Question: What is the reading of this measurement?
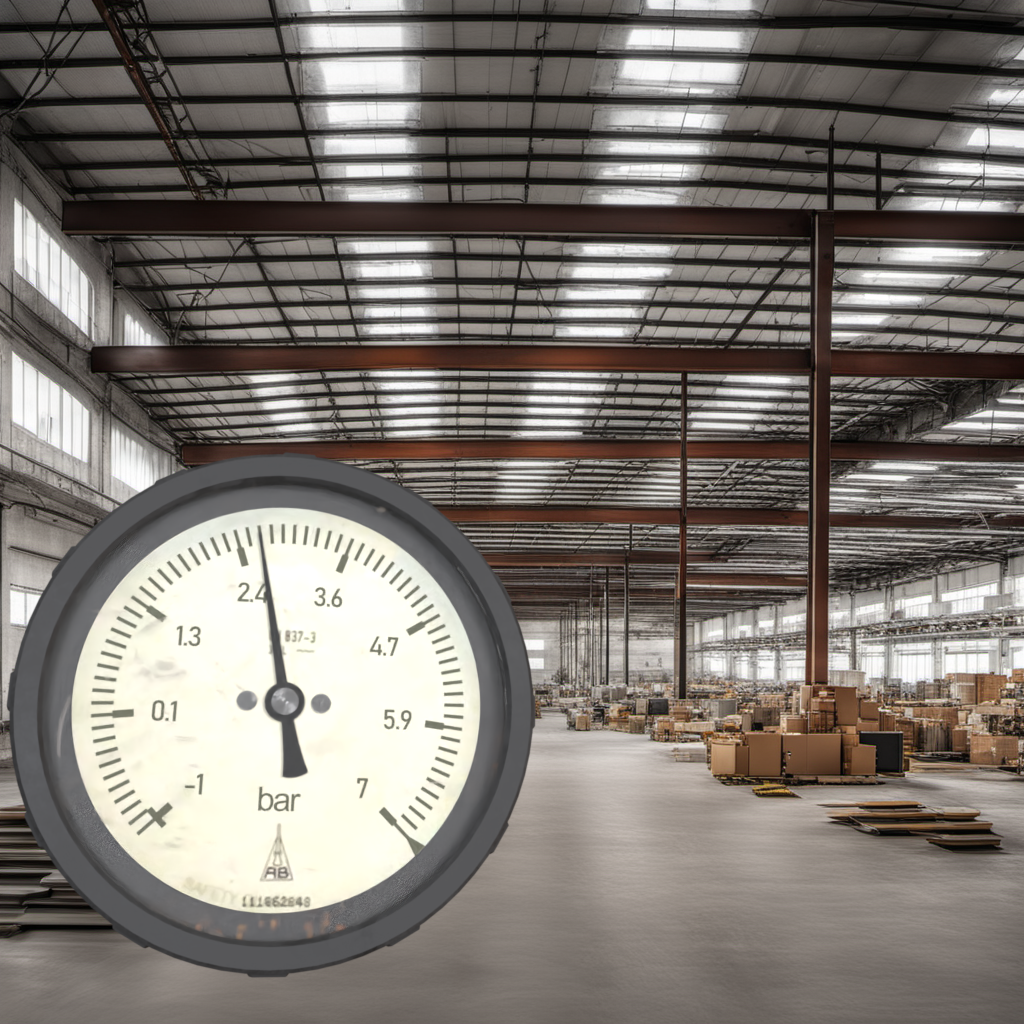
Answer: The result is 2.65
Question: What is the reading range of the measurement in the image?
Answer: The range is from -1 to 7
Question: What is the minimum and maximum value of this measurement?
Answer: The minimum value is -1 and the maximum value is 7